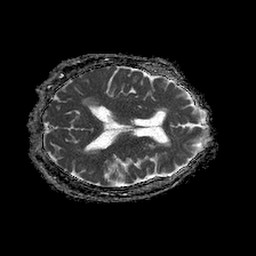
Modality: ADC
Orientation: axial
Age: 69
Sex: male
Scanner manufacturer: philips
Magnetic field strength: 1.5 T
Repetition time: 4.6 s
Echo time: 0.08517 s